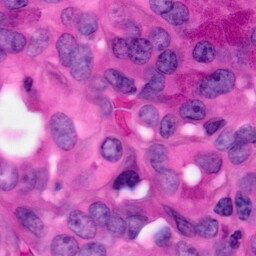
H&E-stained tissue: Pancreatic